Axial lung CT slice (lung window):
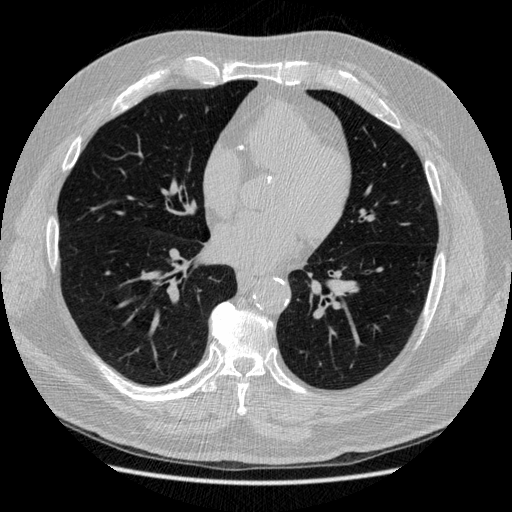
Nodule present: no